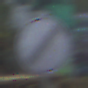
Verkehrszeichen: EndeSaemtlicherBegrenzungen
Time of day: MorningAfternoon
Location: Outdoor (Urban)
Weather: PartlyCloudy
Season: NotSpecified
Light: Natural